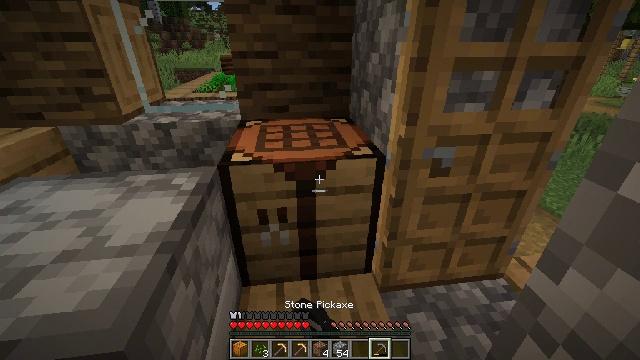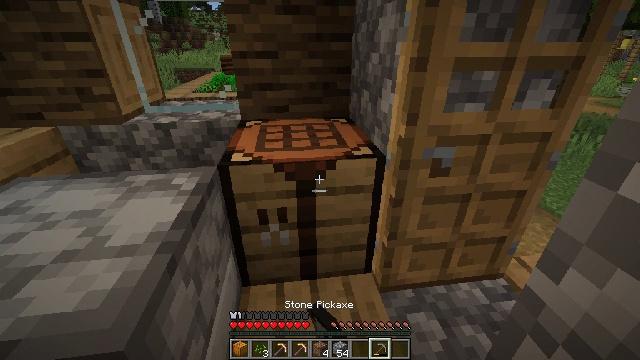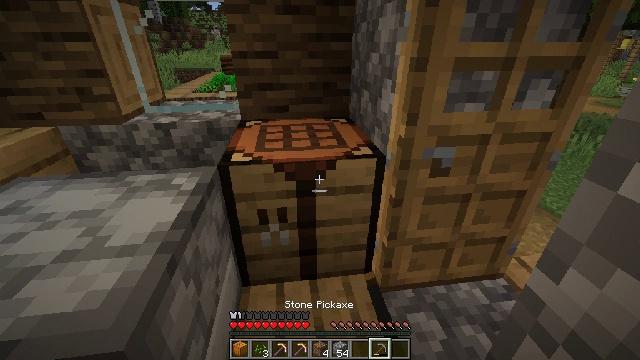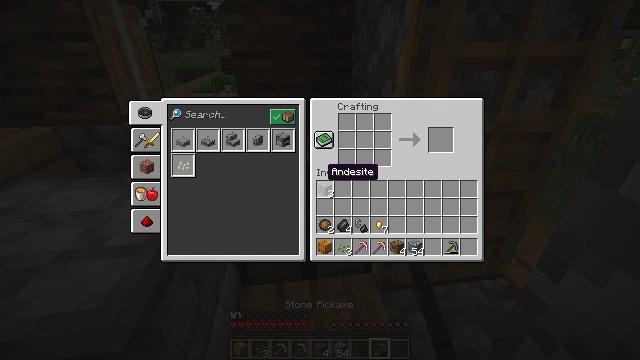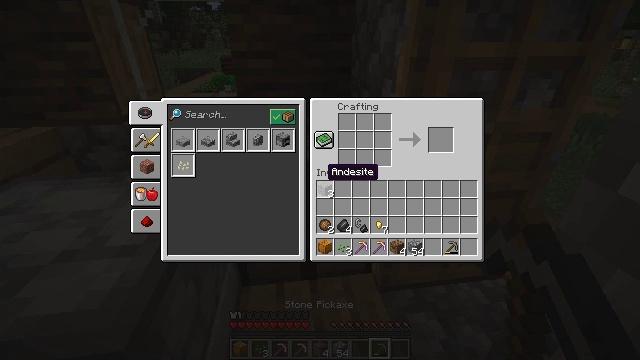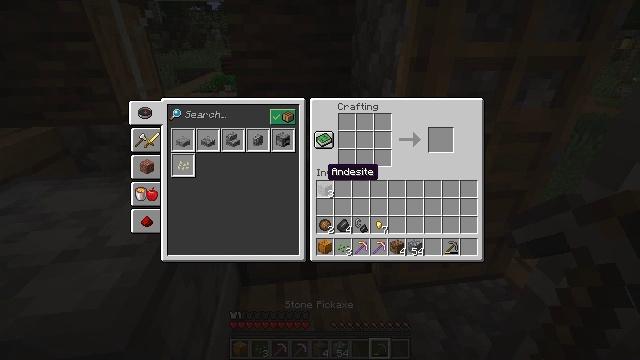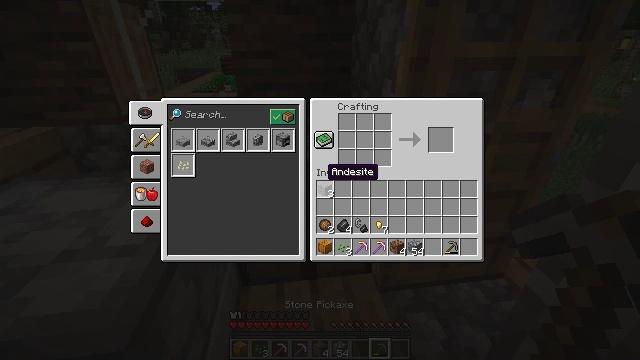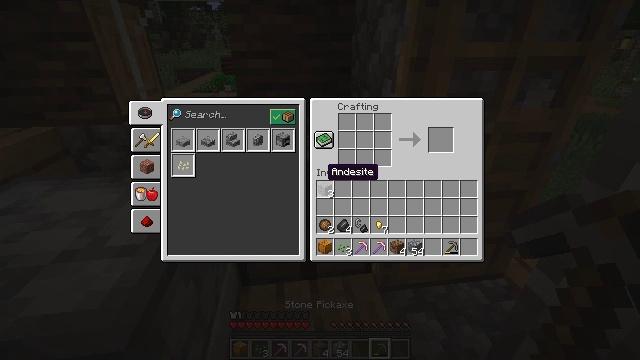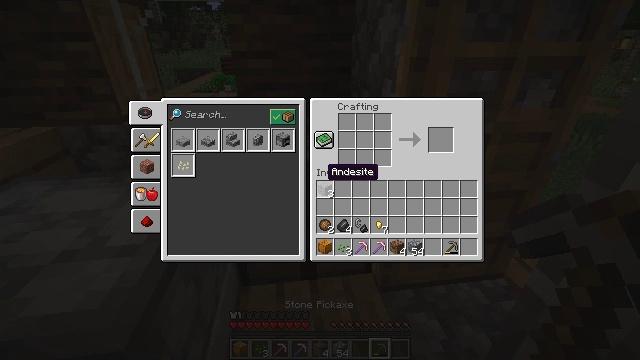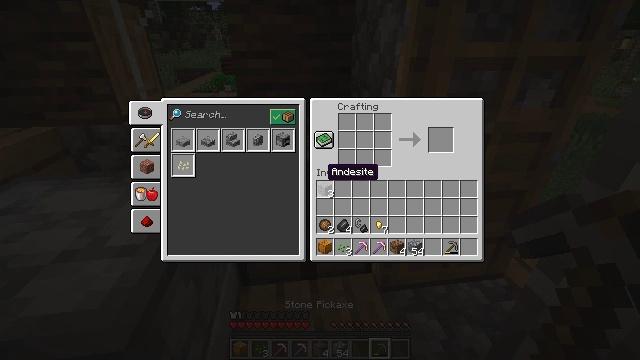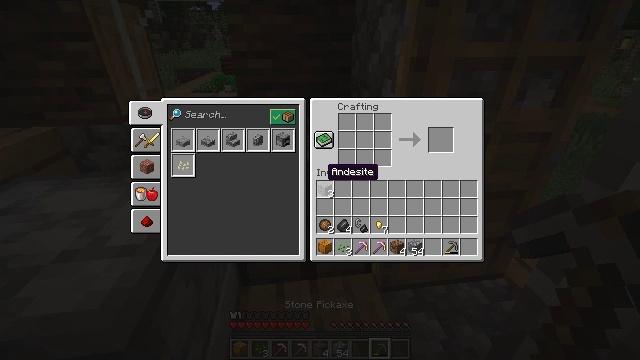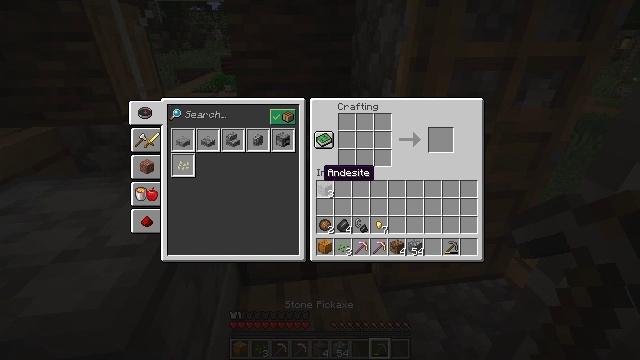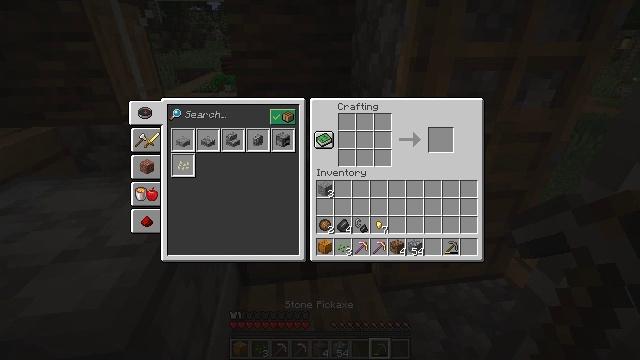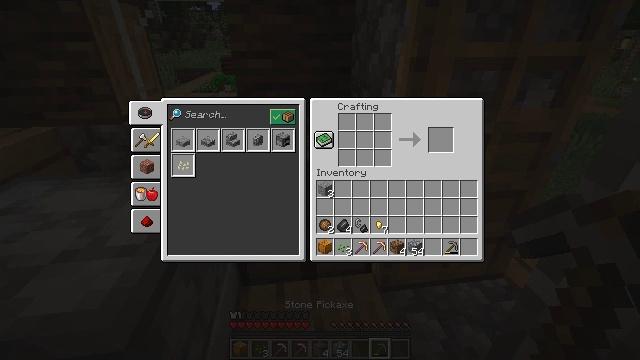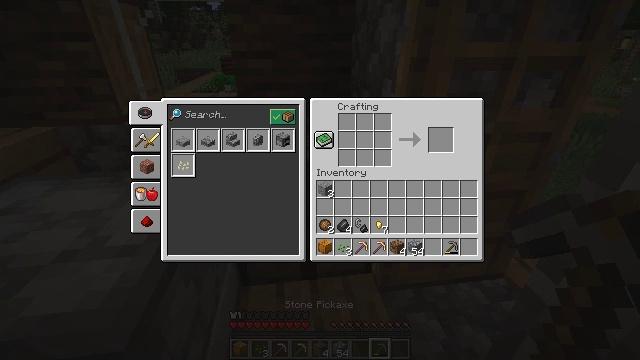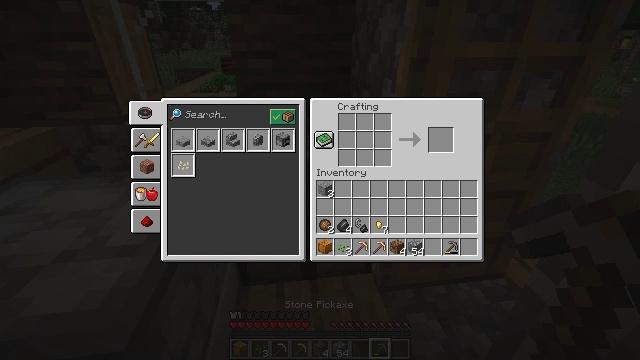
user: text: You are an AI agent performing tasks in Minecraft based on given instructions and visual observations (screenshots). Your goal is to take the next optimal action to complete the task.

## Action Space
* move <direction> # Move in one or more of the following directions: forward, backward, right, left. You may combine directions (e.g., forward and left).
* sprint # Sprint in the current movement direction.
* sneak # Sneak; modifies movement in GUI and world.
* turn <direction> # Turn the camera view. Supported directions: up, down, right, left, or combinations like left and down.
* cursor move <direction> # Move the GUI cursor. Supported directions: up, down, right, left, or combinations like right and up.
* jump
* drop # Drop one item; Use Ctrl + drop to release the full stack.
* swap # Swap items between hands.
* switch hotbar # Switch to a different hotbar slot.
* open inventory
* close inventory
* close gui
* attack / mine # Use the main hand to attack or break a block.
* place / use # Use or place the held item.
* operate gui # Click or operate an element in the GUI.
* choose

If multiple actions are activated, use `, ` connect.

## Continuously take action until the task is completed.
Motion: motion action
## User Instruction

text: Break the tree to get oak logs.
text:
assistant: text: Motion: use / place
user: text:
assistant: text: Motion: no_op
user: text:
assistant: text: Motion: no_op
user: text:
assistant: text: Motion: no_op
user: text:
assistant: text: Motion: no_op
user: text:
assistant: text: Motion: no_op
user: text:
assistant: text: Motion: no_op
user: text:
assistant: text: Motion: no_op
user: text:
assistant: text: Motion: no_op
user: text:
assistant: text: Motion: no_op
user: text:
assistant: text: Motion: no_op
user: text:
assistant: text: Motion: turn left
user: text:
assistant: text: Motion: turn left
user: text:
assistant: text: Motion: turn left
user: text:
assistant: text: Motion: turn left
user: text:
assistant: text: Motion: turn left
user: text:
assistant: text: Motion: no_op
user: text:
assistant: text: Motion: no_op
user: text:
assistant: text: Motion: no_op
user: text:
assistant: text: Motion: turn right
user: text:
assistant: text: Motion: turn right
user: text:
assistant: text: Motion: turn right
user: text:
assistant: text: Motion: turn right
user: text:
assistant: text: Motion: turn right
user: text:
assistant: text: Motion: turn right and down
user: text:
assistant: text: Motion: turn right and down
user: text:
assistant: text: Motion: turn right and down
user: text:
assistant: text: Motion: turn right
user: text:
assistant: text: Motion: no_op
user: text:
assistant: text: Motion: no_op